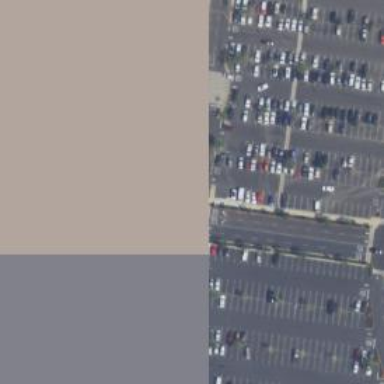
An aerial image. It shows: Retail building.